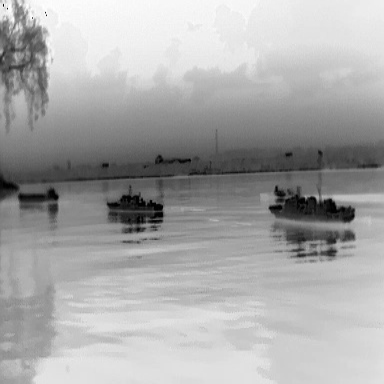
There are two warships in the infrared image.